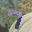
Label: 7